Current action and preconditions to check: trajectory_clear

Your task: For each precondition in the list above, predict whether it will hold at this action.

Consider the current scene as observed from the mobile robot's camera, and analyze the predicted future states of all dynamic agents (e.g., people, animals, vehicles, or any moving entities) within the NEXT SECOND.

IMPORTANT: Only answer "very likely" if you are absolutely certain—based on strong, clear evidence—that a dynamic agent will violate the precondition in the predicted future state. Do NOT answer "very likely" for unlikely, ambiguous, or low-probability risks.

Ask yourself for each precondition: Is there a high probability, with clear and convincing evidence, that the predicted future states of any dynamic agent will interfere with the predicted future state of the currently executing action within the NEXT SECOND, causing that precondition to fail?

Assess the risk level based on these predictions. Use "likely" or "very likely" if motions create a clear risk of interference.

Use "neutral" or "improbable" if agents are nearby but their predicted paths are clearly diverging or non-conflicting.

Failure Risk Categories: "very improbable", "improbable", "neutral", "likely", "very likely"

Answer Format: Output ONLY the probability_of_failure value from these categories: "very improbable", "improbable", "neutral", "likely", "very likely"

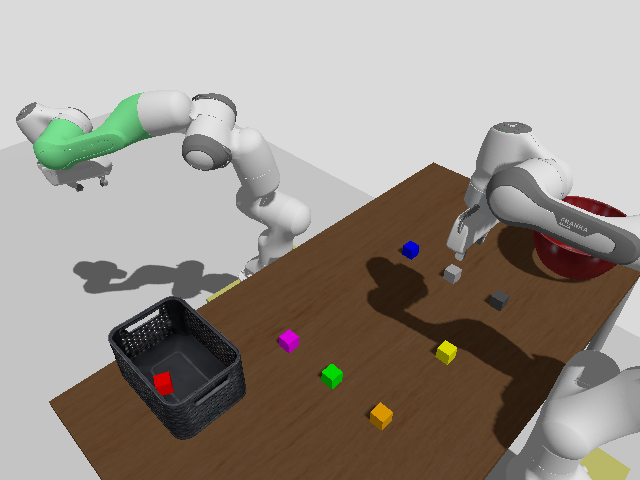

Answer: very improbable